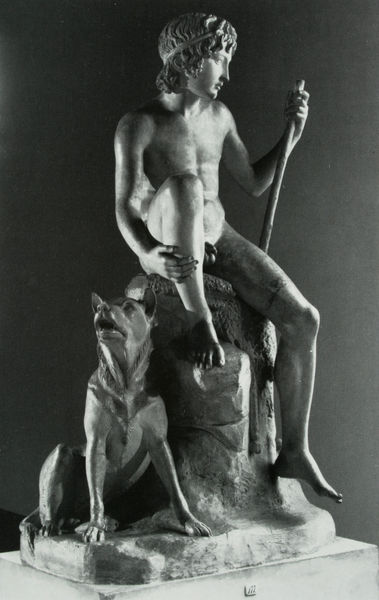
Titel: Hirtenknabe
Künstler: Bertel Thorvaldsen
Standort: Kopenhagen
Institution: Thorvaldsen Museum
Schlagwörter: akt, baum, felsen, fuß, hand, körper, mann, nackt, schatten, wolf, sitzen, frisur, grau, haar, marmor, mund, nase, profil, blick, hund, tier, augen, band, halten, mensch, sockel, stein, stirnband, hände, baumstamm, auge, haare, pose, sitzend, decke, kind, locken, stock, skulptur, statue, fell, bein, füße, haltung, stab, fels, haarband, muskeln, seitenansicht, sitzt, pfoten, plastik, junge, knie, zehe, zehen, foto, fotografie, penis, antike, knabe, barfuß, schwarz-weiß, rom, römer, jüngling, skulpturen, angewinkelt, maul, griechisch, griechenland, wildnis, hirtenstab, brustkorb, hirte, schäfer, männerakt, hirtenjunge, römisch, hirtenhund, zusammen, plstik, remus, romulus, wölfin, sixpack, marmorskulptur, kulptur, fotograffie, romolus, sw, nackter knabe